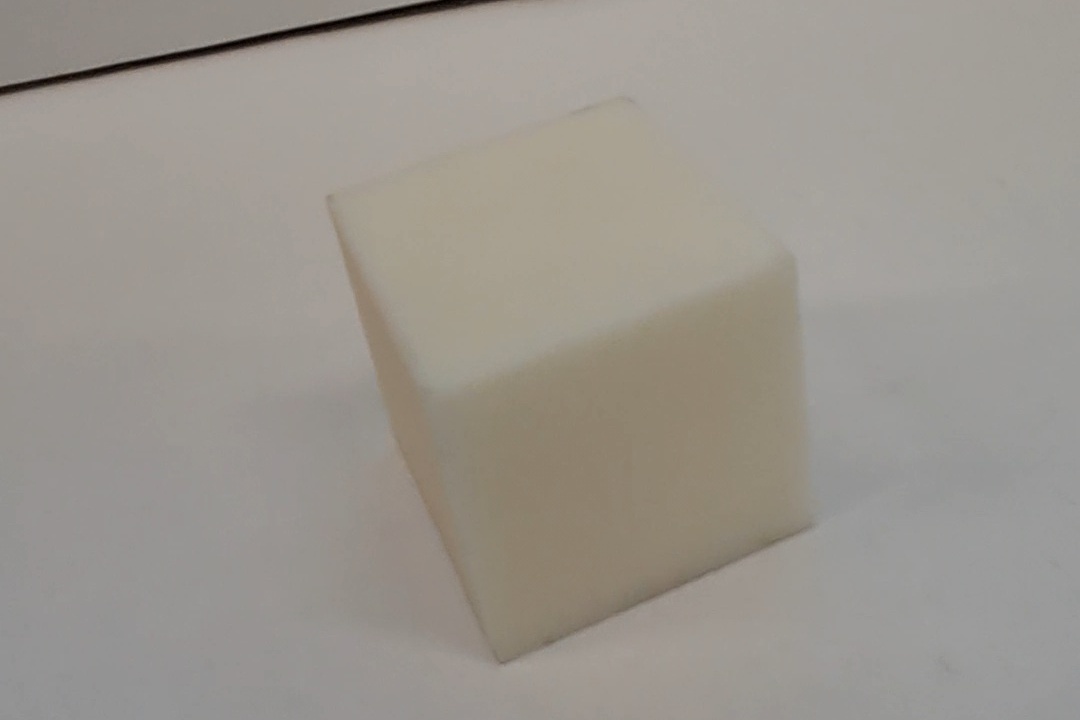
Label: Cuboid